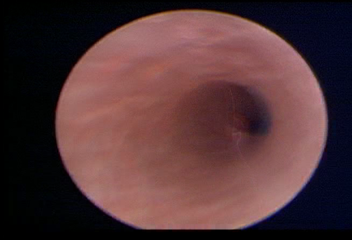
Modality: WLC
Class: Normal mucosa
Bladder cancer association: No